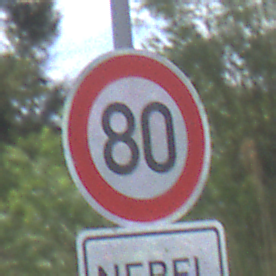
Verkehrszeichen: Geschwindigkeit80
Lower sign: HinweiseAufGefahrenDurchVerbaleAngabe10
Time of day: Midday
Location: Outdoor (Nature)
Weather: PartlyCloudy
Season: NotSpecified
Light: Natural